Question: I'm currently posting an action to the graph API, where the images being referenced are 120 x 55. This is above the 50 x 50 minimum, and below the 3:1 aspect ratio limit. The tags I'm using are:
'''
<meta property="og:image" content="http://www.pickmoto.com/img/pennants/ravens_fb.png" />
<meta property="og:image:width" content="120" />
<meta property="og:image:height" content="55" />
<meta property="og:image:type" content="image/png" />
'''
The image is showing up, but it's cut-off.
How do I fix this? I want the image to be legible at least. Is there a way to force facebook to shrink the image, or show it in the correct aspect ratio?
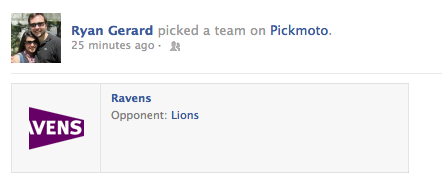
Answer: You'll have to re-size the image. Increase the height without stretching the image (the way Photoshop handles ). To simplify things, some people do <URL>.